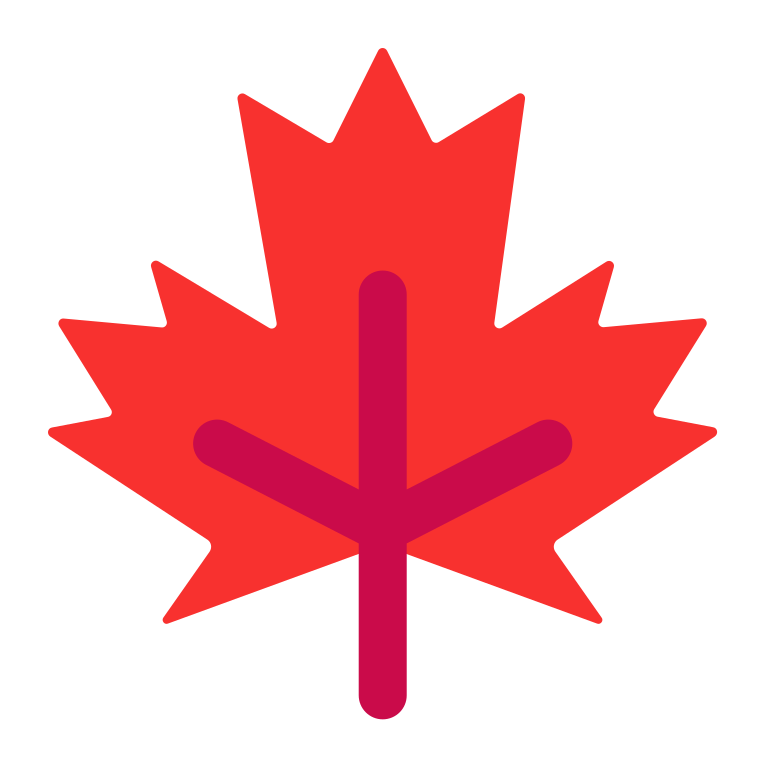
maple leaf flat